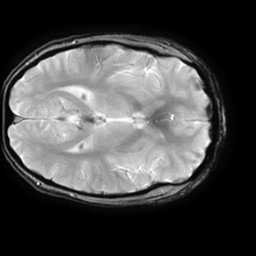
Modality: T2starw
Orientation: axial
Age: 30
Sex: female
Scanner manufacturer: ge
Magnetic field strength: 3 T
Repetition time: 0.65 s
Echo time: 0.02 s